Question:
I am working with Microsoft excel 2010. I have different dates like column E1:E19 that are not in specific interval. I want help to find only starts month date and paste them into G column like shown into the figure.
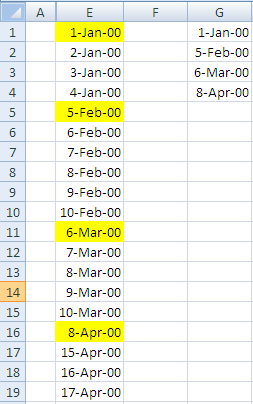
Answer: First of, is to say - both K_B and have valid and good attemps. I just want to add another option, because those options use additional rows or manual tools.
Here is the formula I came up with to solve this as shown in your screenshot - just one column, just the rows with the starting dates:
'''
G1=SUBTOTAL(5,E$1:E$19)
G2=SUBTOTAL(5,OFFSET(E$1:E$19,MATCH(EOMONTH(G1,0),E$1:E$19,1),0,ROWS(E$1:E$19)-MATCH(EOMONTH(G1,0),E$1:E$19,1)))
'''
It is possible to use this for the whole column, like this:
'''
G1=SUBTOTAL(5,E:E)
G2=SUBTOTAL(5,OFFSET(E:E,MATCH(EOMONTH(G1,0),E:E,1),0,ROWS(E:E)-MATCH(EOMONTH(G1,0),E:E,1)))
'''
And now, some explaining:
First, you need a starting point in - so we use 'SUBTOTAL' to get the earliest date in column E, using 'MIN' (which is 5).
Now we work from here, by offsetting the range which we use to calculate our 'SUBTOTAL', still using 'MIN' (5), to get the beginning of each month.
The trick is 'OFFSET'. The first parameter is out basic range, which we will offset, then we have to determine how many rows to offset, and to not get an error, we use 'ROWS(basicRange)' - rowOffset to always stay in out range.
'MATCH' is used to determine the necessary offset, by looking for the row of the last listed date of the month from using 'EOMONTH'.
Hope this clears any question.
Because I do have to translate this, here is the original:
'''
=TEILERGEBNIS(5;E:E)
=TEILERGEBNIS(5;BEREICH.VERSCHIEBEN(E:E;VERGLEICH(MONATSENDE(G1;0);E:E;1);0;ZEILEN(E:E)-VERGLEICH(MONATSENDE(G1;0);E:E;1)))
'''